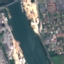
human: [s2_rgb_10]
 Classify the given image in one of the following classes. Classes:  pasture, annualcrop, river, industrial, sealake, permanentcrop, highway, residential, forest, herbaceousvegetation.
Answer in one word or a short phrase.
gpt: River